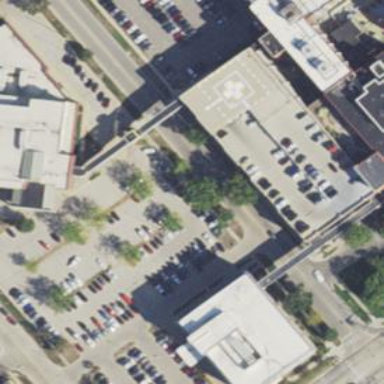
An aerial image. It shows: Multi-storey parking building.